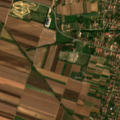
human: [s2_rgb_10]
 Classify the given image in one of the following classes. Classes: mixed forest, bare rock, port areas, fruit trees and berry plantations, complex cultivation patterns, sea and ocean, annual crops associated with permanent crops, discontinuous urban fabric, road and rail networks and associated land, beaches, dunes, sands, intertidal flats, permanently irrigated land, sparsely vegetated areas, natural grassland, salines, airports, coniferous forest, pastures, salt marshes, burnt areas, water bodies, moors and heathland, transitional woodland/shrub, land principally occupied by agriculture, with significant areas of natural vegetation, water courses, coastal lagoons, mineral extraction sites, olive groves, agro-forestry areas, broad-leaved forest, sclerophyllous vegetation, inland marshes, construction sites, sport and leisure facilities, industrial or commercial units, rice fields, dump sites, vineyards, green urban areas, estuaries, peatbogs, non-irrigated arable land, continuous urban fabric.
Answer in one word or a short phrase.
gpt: discontinuous urban fabric, non-irrigated arable land, complex cultivation patterns